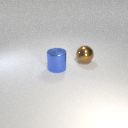
large brown metal sphere behind large blue metal cylinder